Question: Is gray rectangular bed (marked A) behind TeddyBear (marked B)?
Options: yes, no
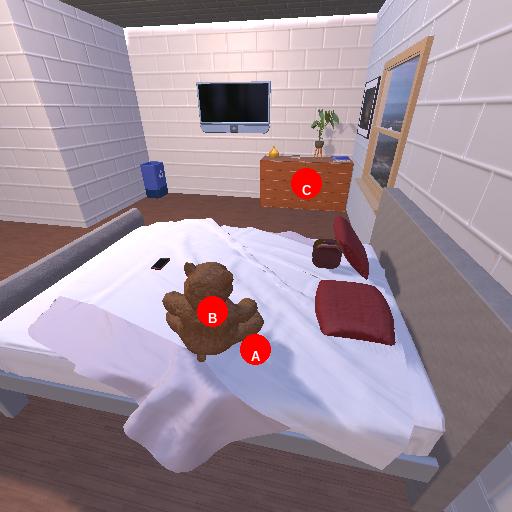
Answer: yes